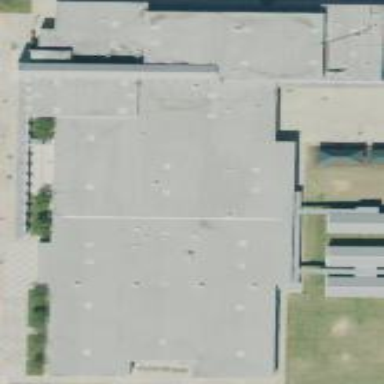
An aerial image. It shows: School building.